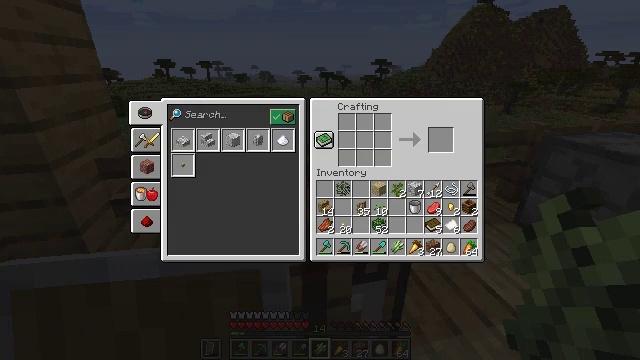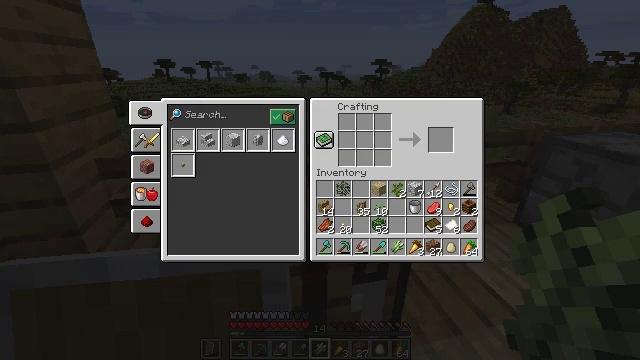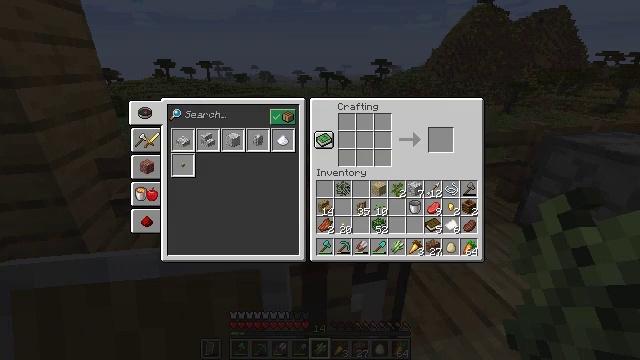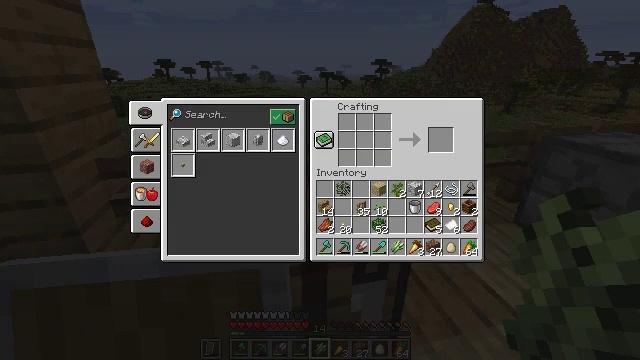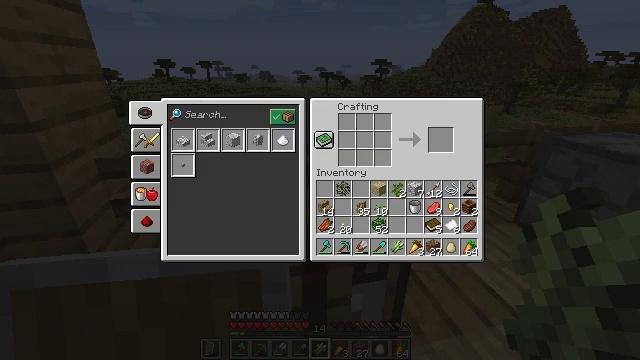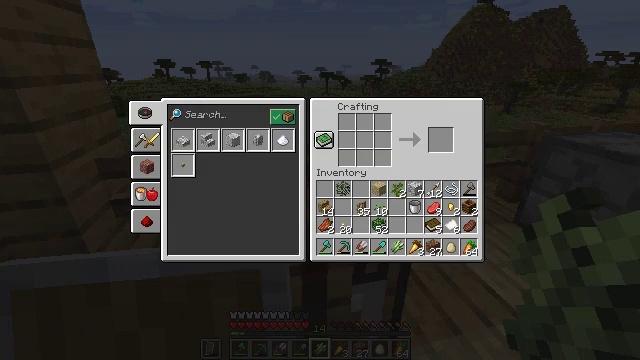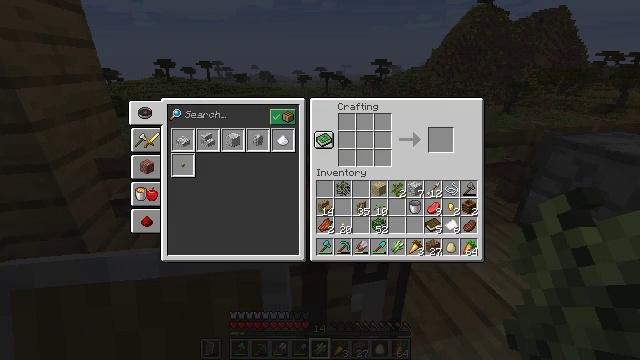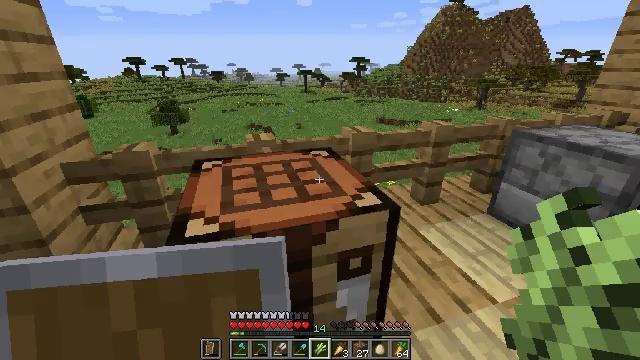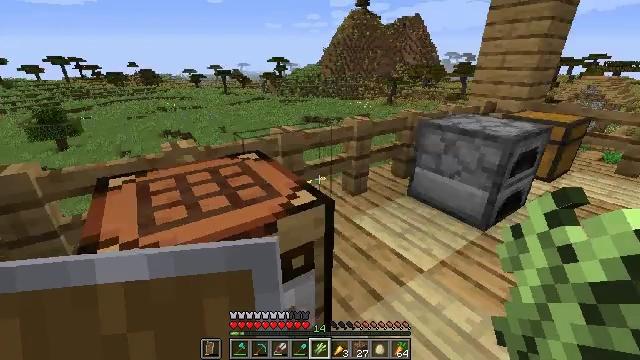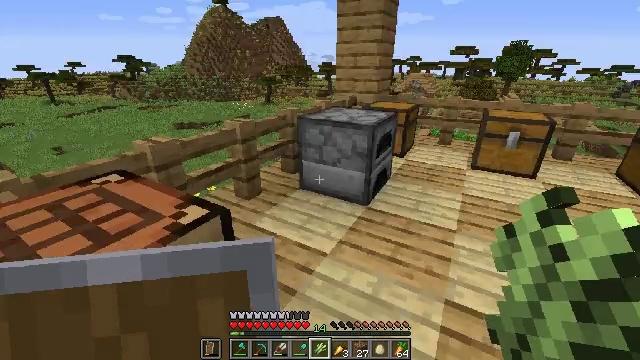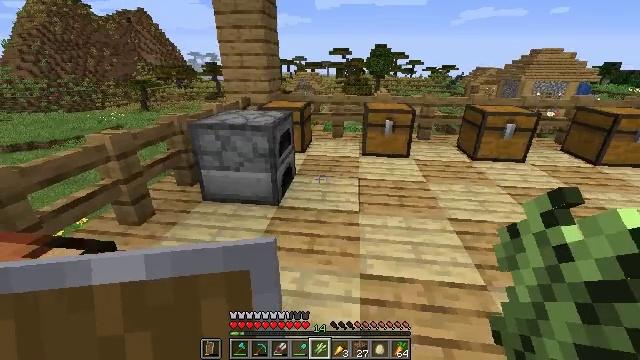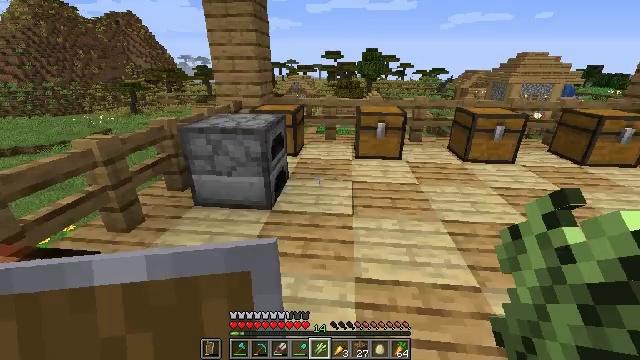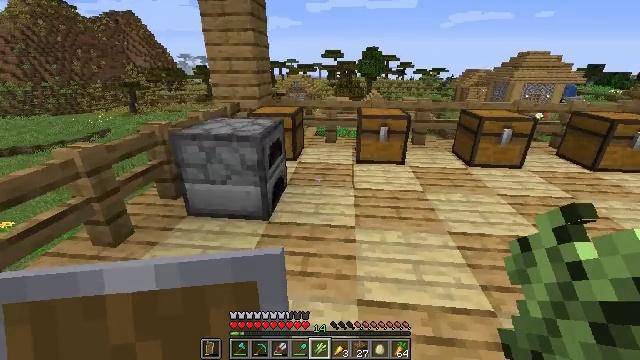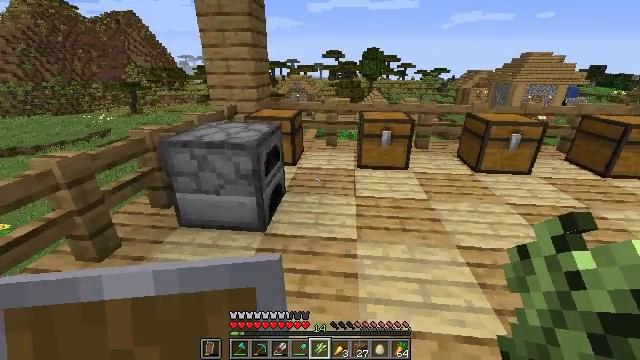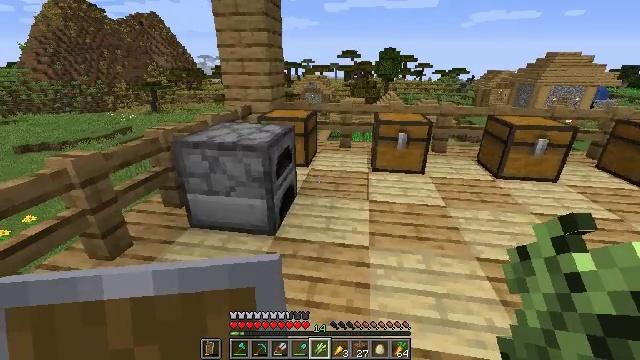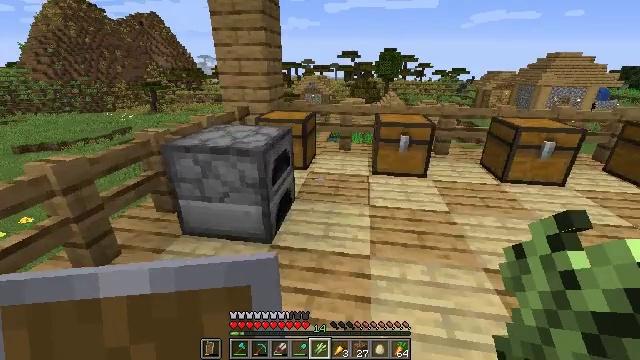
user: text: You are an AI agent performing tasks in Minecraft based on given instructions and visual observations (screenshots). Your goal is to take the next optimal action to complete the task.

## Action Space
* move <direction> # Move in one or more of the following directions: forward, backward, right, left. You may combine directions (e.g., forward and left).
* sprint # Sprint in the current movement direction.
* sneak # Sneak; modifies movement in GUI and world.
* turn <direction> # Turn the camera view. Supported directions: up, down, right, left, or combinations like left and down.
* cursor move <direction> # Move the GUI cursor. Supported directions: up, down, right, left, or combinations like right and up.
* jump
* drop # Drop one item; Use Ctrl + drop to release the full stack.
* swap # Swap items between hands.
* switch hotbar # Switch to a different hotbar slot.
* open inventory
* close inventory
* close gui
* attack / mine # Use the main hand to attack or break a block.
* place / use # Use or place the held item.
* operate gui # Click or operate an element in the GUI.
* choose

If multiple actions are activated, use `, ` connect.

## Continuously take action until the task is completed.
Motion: motion action
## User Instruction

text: Mine the rose bush in the garden.
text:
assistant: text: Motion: no_op
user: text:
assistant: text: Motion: no_op
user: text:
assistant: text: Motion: no_op
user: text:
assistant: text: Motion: no_op
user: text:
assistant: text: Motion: cursor move left
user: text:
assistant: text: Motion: no_op
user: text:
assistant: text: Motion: no_op
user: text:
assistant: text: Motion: no_op
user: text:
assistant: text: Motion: cursor move right
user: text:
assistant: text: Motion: turn right, close gui
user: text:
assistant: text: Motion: turn right, open inventory
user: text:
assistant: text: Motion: turn right
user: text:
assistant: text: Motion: move forward, turn right
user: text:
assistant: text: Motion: move forward
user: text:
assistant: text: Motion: move forward
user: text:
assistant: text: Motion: move forward, turn left
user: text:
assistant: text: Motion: move forward
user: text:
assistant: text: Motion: move forward
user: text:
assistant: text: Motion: move forward, turn right
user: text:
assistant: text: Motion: move forward, turn right and up
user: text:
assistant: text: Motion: move forward, turn left and up
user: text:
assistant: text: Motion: move forward, turn left and up
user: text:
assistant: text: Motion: move forward, turn left
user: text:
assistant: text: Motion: move forward, turn left, use / place
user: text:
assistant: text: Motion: move forward, use / place
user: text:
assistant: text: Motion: use / place
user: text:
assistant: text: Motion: use / place
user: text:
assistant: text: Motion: no_op
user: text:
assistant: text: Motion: no_op
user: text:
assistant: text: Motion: no_op